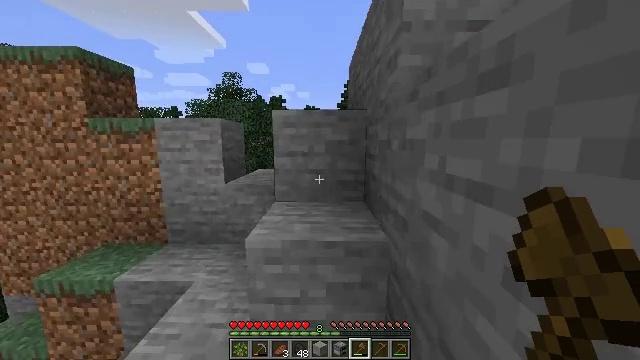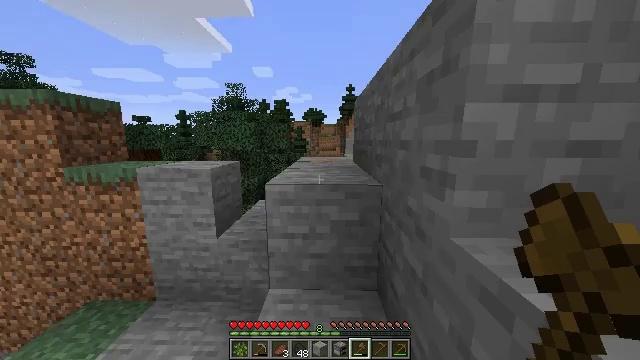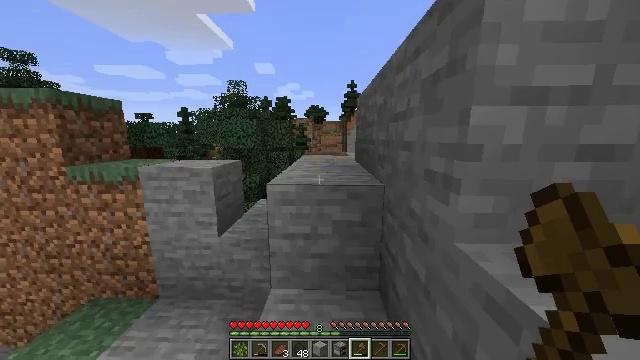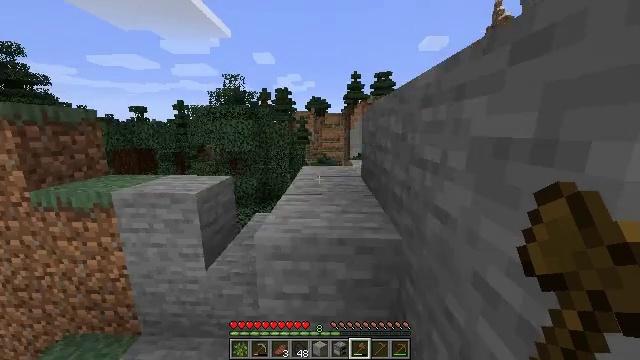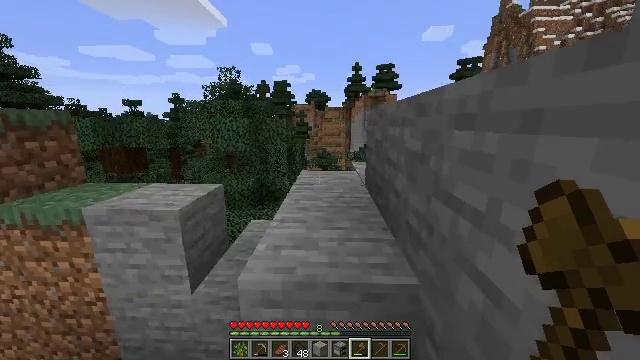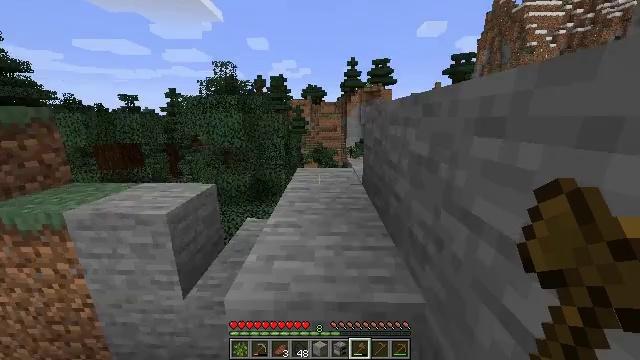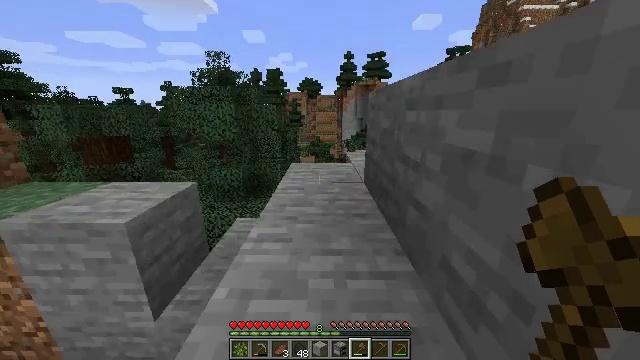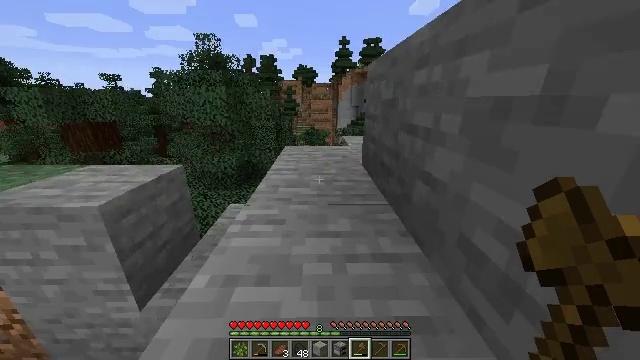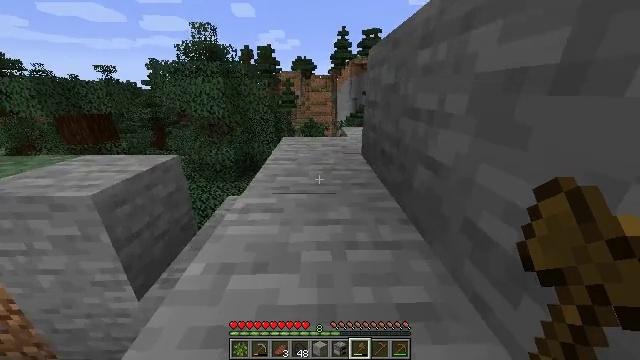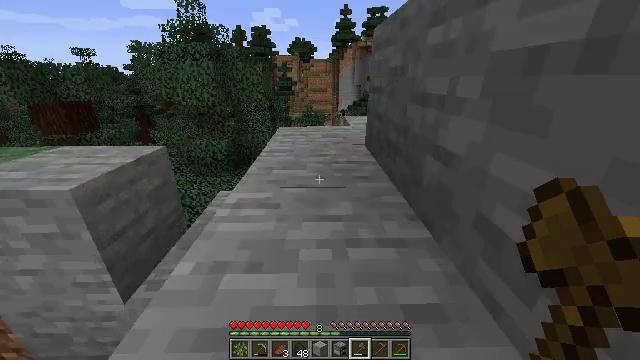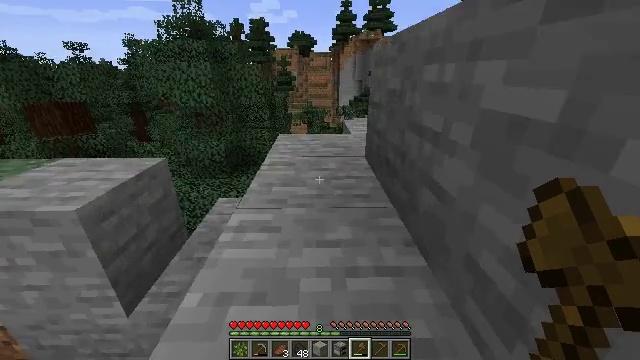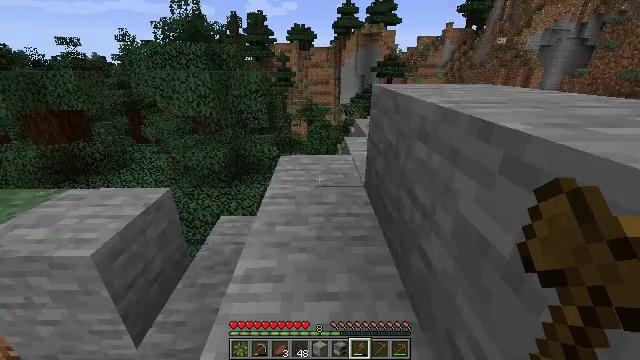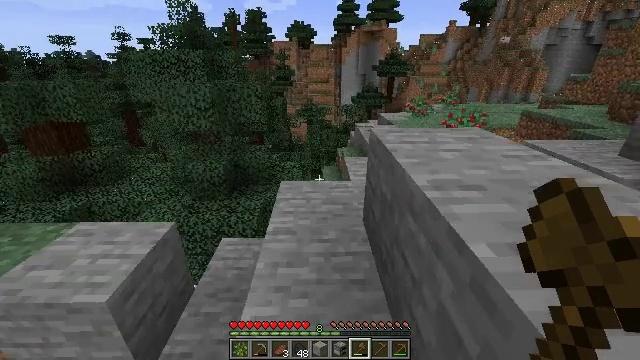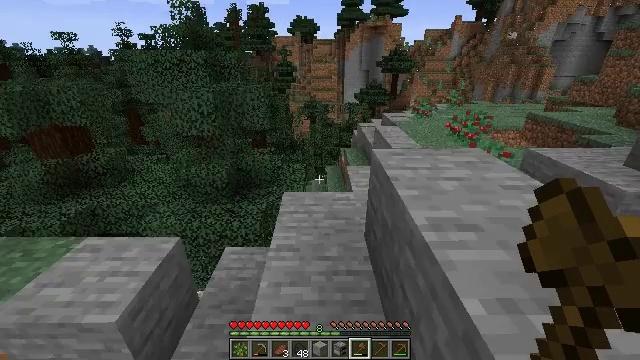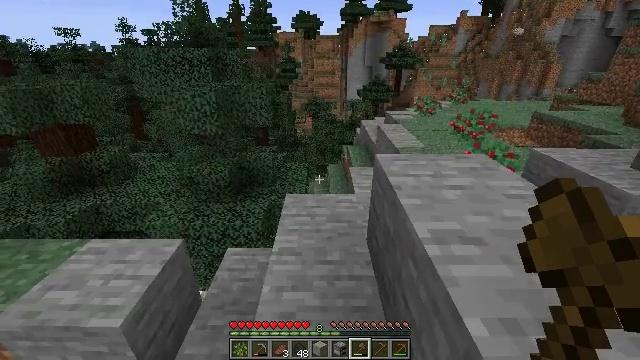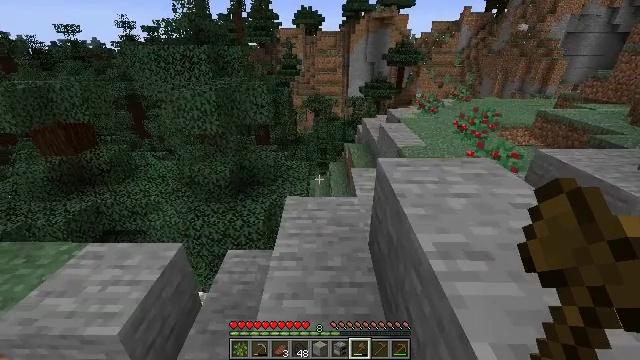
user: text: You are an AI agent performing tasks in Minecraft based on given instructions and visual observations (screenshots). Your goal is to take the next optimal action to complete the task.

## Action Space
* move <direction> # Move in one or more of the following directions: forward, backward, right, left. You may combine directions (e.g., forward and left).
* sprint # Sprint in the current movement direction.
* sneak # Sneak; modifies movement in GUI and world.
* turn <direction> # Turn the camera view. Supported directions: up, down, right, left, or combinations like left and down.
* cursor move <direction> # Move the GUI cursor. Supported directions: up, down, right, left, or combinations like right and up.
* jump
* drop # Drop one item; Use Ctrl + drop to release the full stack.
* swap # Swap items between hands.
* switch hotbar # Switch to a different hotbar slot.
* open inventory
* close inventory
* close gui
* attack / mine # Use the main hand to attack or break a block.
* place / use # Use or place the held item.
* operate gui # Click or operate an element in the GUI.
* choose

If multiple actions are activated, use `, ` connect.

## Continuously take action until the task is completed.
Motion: motion action
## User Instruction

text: Break the sweet berry bush to collect berries.
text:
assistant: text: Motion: move forward, sprint, jump
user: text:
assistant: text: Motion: move forward, sprint, jump
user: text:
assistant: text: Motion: move forward, sprint, turn down, jump
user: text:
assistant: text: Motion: move forward, turn down, jump
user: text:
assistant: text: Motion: move forward, turn down, jump
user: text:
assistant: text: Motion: move forward, turn down, jump
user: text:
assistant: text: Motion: move forward, turn right and down, jump
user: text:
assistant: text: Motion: move forward, turn down, jump
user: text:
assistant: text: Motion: move forward, sprint, turn down, jump
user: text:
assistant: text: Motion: move forward, sprint, jump
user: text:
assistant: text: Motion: move forward, sprint, jump
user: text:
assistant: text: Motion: move forward, sprint, jump
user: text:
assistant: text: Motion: move forward, jump
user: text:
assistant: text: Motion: move forward, jump
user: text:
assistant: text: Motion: move forward, jump
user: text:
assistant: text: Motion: move forward, jump
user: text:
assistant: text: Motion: move forward, jump
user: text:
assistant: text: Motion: move forward
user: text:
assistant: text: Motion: move forward
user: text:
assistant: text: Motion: move forward
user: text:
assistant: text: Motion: move forward, turn right
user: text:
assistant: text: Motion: move forward, turn right
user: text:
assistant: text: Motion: move forward, sprint, turn right
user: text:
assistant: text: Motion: move forward, sprint, turn right
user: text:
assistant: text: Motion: move forward, sprint, turn right and up
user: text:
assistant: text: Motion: move forward, sprint, turn right
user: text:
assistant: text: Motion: move forward, turn right
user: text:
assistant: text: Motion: move forward
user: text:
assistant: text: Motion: move forward, sprint
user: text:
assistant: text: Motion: move forward, sprint